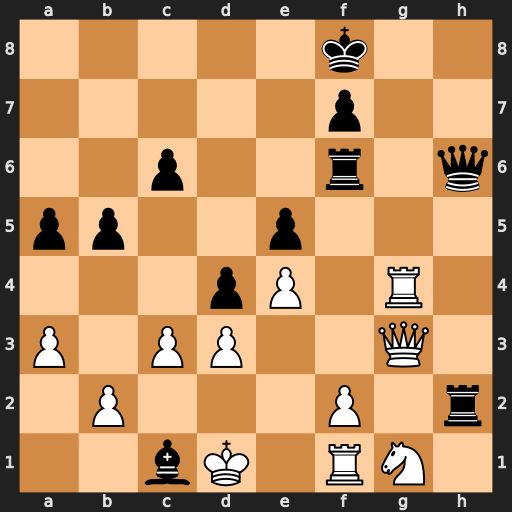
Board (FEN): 5k2/5p2/2p2r1q/pp2p3/3pP1R1/P1PP2Q1/1P3P1r/2bK1RN1
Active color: w
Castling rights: -
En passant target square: -
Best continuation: Rg8+ Ke7 Qxe5+